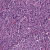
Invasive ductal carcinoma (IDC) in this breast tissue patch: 1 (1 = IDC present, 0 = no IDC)